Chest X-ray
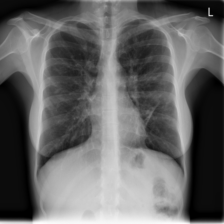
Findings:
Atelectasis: negative
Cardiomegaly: negative
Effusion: negative
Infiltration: positive
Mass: negative
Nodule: negative
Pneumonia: negative
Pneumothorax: negative
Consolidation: negative
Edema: negative
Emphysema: negative
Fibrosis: positive
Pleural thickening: negative
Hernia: negative